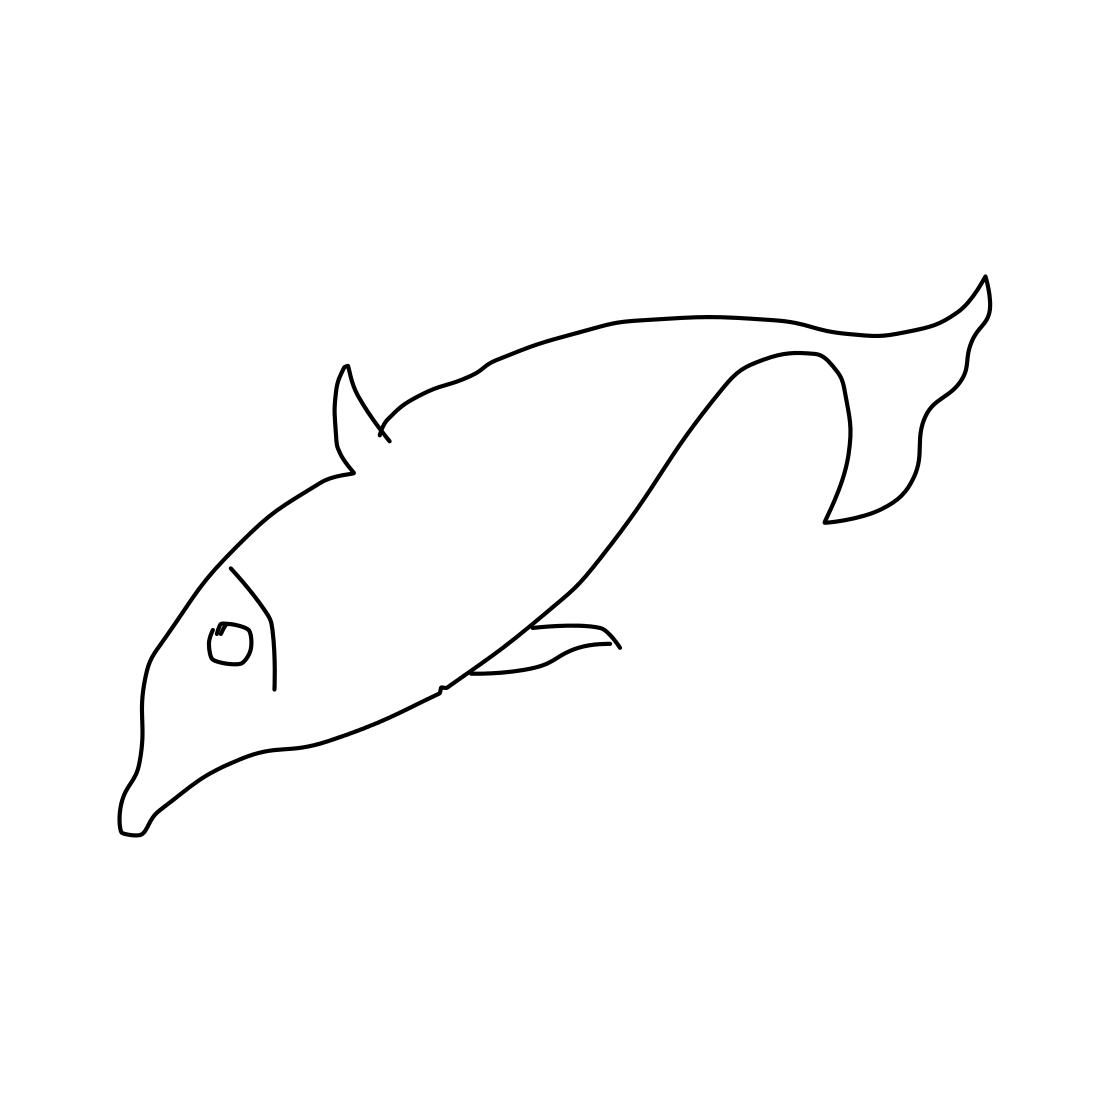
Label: dolphin